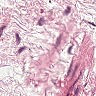
Metastatic tissue present: no